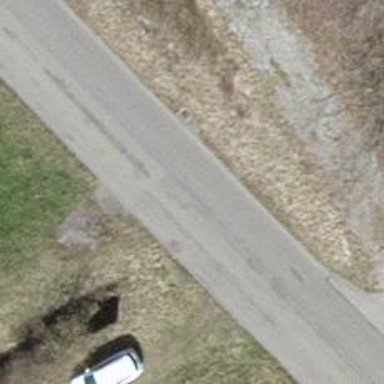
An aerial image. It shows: Tertiary road with asphalt surface.